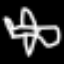
Label: airplane